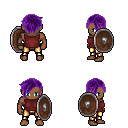
a pixel art fantasy rpg character, male body template, human, dark skin, maroon sleeveless shirt, gold greaves, purple pixie cut hairstyle, shield, four views (front, back, left, right), 2x2 character sprite sheet, small pixel art, hard edges, no anti-aliasing